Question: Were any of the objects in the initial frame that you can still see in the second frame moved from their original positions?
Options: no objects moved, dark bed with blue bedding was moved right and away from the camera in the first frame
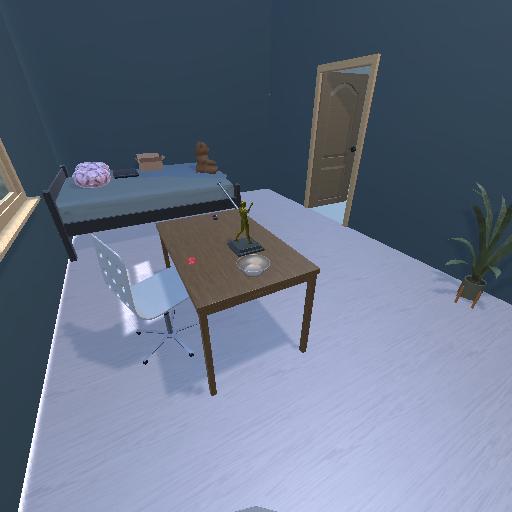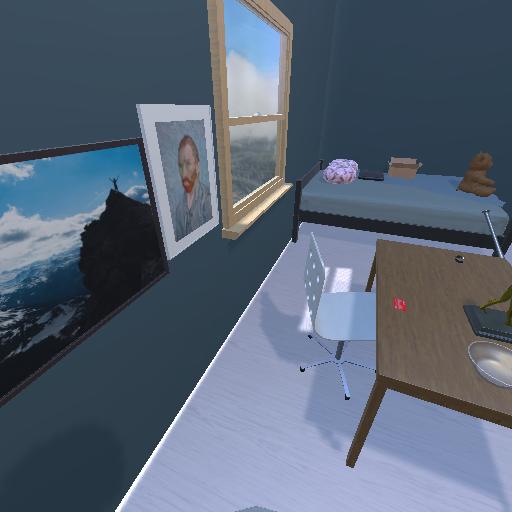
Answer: no objects moved